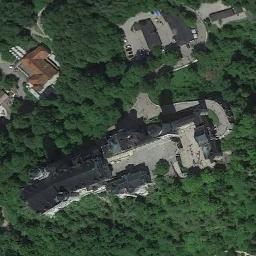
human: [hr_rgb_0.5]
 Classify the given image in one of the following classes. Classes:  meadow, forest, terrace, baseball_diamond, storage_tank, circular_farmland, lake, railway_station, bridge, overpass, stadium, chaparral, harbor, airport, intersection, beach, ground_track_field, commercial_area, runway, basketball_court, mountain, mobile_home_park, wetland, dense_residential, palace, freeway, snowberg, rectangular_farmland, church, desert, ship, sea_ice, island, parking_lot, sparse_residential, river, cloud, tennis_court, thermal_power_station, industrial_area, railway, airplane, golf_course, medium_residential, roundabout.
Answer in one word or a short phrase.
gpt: palace